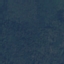
Label: Forest